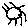
Label: sun